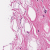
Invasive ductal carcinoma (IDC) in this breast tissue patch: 0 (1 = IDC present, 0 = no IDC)